Field crop: maize
Growth stage: 1
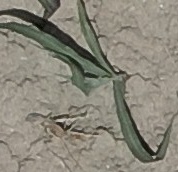
Species: sorghum